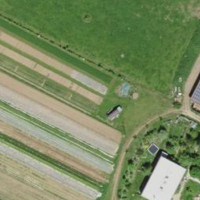
EUNIS habitat code: 52
Species observed at this site:
Silphium perfoliatum
Portulaca oleracea